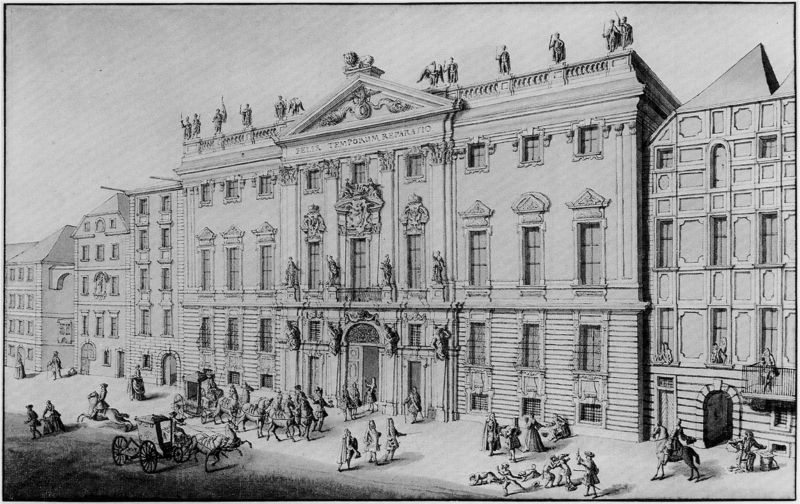
Titel: Böhmische Hofkanzlei
Künstler: Johann Bernhard Fischer von Erlach
Standort: Wien
Institution: Böhmische Hofkanzlei
Schlagwörter: adler, himmel, mann, schatten, weiß, dreieck, frauen, menschen, stadt, fenster, frankreich, grau, hut, licht, männer, schwarz, strasse, säulen, tür, zeichnung, dach, gebäude, haus, hund, hunde, schloss, leute, mode, rock, wand, architektur, barock, kleidung, steine, häuser, figur, kind, klassizismus, theater, frontal, renaissance, kinder, pferd, pferde, reiter, räder, stock, skulptur, statue, balkon, herrschaft, relief, schrift, ansicht, fassade, perspektive, giebel, grafik, linien, fußgänger, kutsche, kutschen, platz, speichen, pilaster, figuren, rad, wagen, soldaten, inschrift, tor, balkone, eingang, palast, stockwerk, torbogen, balustrade, druck, lithographie, stich, straßenszene, buchstaben, mäntel, rathaus, kämpfen, fries, dreiecksgiebel, portal, rustika, wappen, villa, sims, gesims, skulpturen, risalit, statuen, herrschaftlich, mezzanin, marktplatz, löwe, heilige, gespann, ochse, spruch, klassisch, klassizistisch, bauwerk, palais, tympanon, häuserzeile, fensterachsen, mittelrisalit, profanbau, attika, rustiziert, rustizierung, winkel, latein, segmentgiebel, sockelzone, sockelgeschoss, rustica, repräsentativ, erdgeschoss, tempelfassade, verwaltung, mezzaningeschoss, stadtpalais, häuserreihe, attikafiguren, eingangstür, verdachungen, papaier, <yxccvbnm,., archtitekturzeichnung, bänderrustika, giebelspruch, prächtg, 19.jh, fontispitz